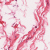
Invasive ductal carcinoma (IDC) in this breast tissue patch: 0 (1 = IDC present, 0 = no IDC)